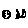
Label: moon